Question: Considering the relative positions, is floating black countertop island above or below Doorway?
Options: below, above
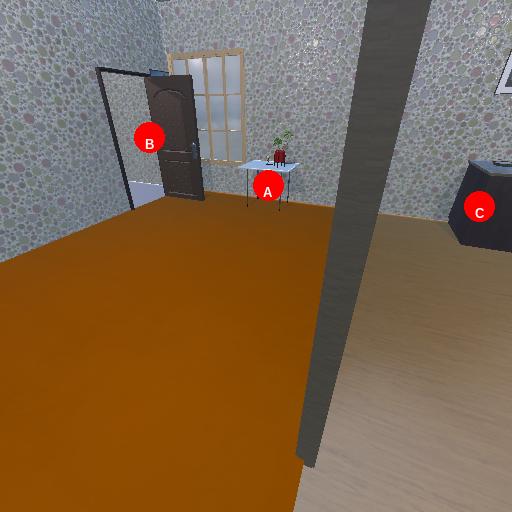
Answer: below